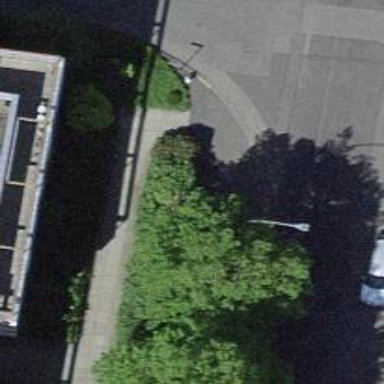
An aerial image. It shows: Kerb serving as barrier.